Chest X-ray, PA view. Patient: 29 years old, sex M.
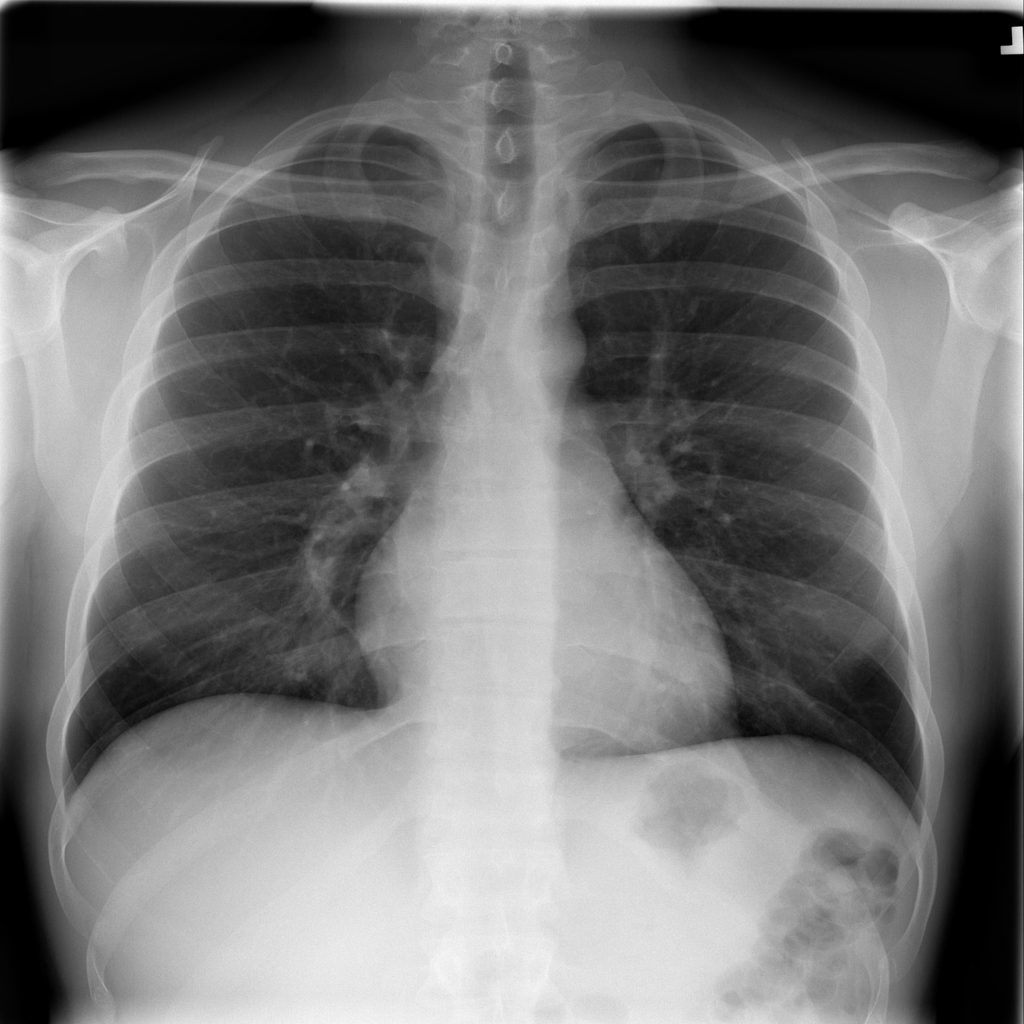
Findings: No Finding